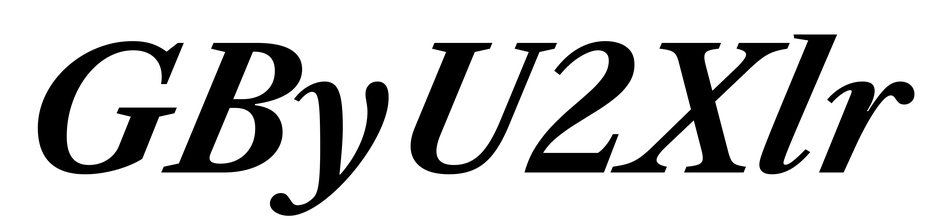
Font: LibreCaslonText-Italic_Bold_Italic